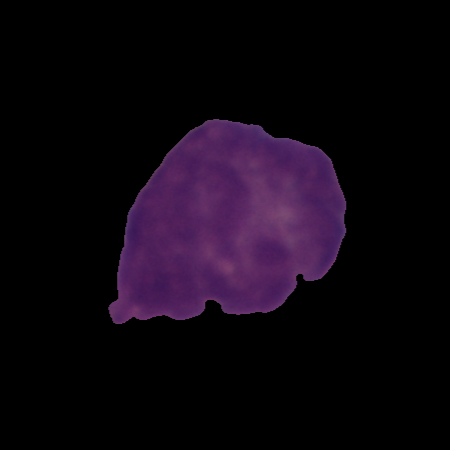
Label: cancer